Field crop: maize
Growth stage: 2
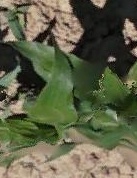
Species: maize